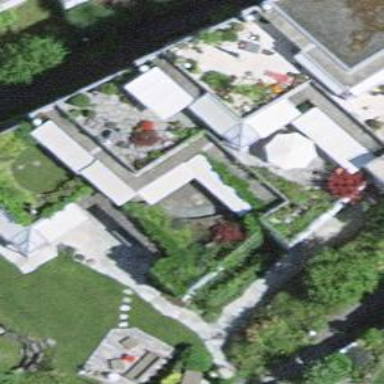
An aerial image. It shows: Terrace building.